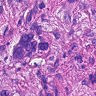
Metastatic tissue present: yes